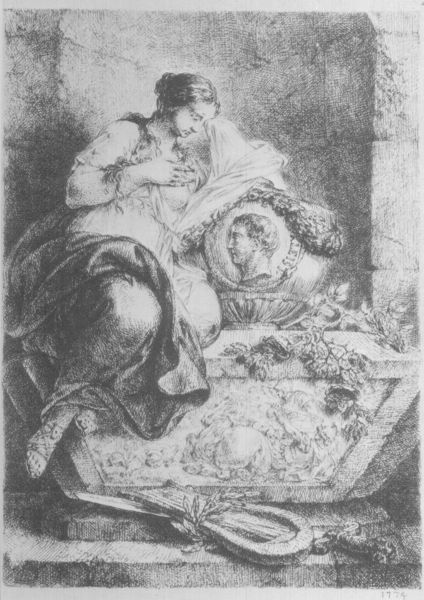
Titel: Kleist, Medaillon auf dem Sarkophage, von der Göttin der Freundschaft gekrönt
Künstler: Bernhard Rode
Standort: Kiel
Institution: Kunsthalle zu Kiel der Christian-Albrechts-Universität
Schlagwörter: blätter, fuß, gemälde, hand, kopf, laub, mann, nackt, umhang, weiß, mädchen, sitzen, blume, blumen, brust, busen, frankreich, frau, frisur, grau, kleid, profil, schwarz, skizze, tisch, zeichnung, blick, dame, tuch, rock, bart, wand, barock, rembrandt, schale, sockel, stein, steine, tod, tot, trauer, bildnis, hände, instrument, portrait, porträt, spiegel, zweige, gewand, haare, sitzend, tücher, klassizismus, paar, girlande, musik, pflanzen, traurig, oval, rund, ranken, relief, dutt, füße, liebe, liegen, mauer, grafik, graphik, treppe, witwe, musikinstrument, melancholie, stufe, stufen, sandalen, knie, fugen, keller, nische, antike, medaillon, stillen, denkmal, weinen, druck, schwarz weiß, radierung, stich, schwert, knien, waffe, friedhof, herrscher, beten, ehefrau, ehemann, gebet, schuh, allegorie, entwurf, kranz, lorbeer, personifikation, altar, ranke, liebespaar, sandale, sarg, grab, eiche, fresko, laute, saiteninstrument, medaille, anbeten, harfe, männerkopf, lyra, kupferstich, grabstätte, trauern, trauernde, leier, urne, drache, nike, grabmal, krypta, sarkophag, tumba, zeichnng, podes, relie, eichenlaub, viktoria, freundin, pferdchen, sakrophag, portrati, roc, betrauern, emblemata, lorber, atein, sandalle